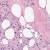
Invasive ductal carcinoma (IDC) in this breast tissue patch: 0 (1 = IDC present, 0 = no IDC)